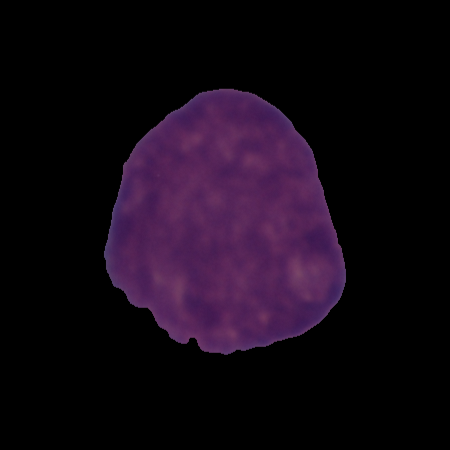
Label: cancer